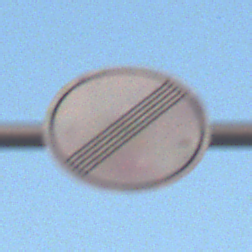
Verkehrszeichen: EndeSaemtlicherBegrenzungen
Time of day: SunriseSunset
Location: Outdoor (Nature)
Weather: Clear
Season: NotSpecified
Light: Natural